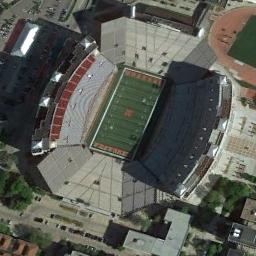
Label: stadium